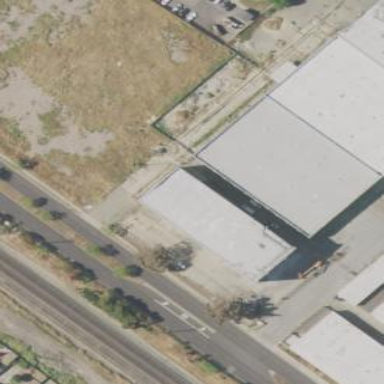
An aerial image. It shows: Warehouse.